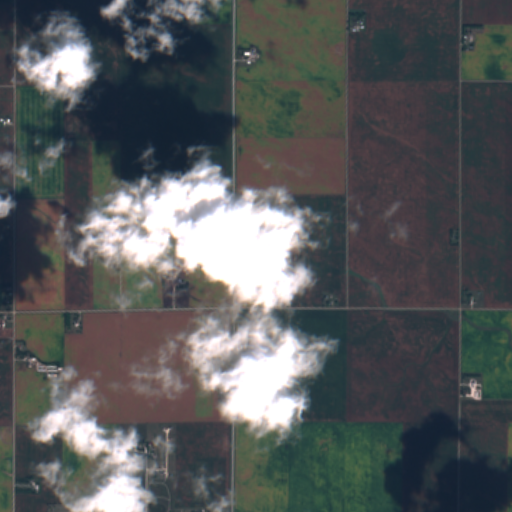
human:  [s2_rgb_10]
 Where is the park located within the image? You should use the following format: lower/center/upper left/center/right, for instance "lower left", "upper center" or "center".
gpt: The park is located in the lower left of the image.
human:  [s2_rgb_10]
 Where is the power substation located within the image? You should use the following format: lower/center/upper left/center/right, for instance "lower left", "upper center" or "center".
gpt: The power substation is located in the center left of the image.
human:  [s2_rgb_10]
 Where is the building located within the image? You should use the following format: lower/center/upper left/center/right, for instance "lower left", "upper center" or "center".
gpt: The building is located in the lower left of the image.
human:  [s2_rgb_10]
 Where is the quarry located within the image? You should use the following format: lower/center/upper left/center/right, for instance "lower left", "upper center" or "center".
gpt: There is no quarry in the image.